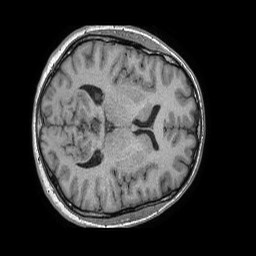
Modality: T1w
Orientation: axial
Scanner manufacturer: philips
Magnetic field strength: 1.5 T
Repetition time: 0.007881 s
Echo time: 0.003656 s